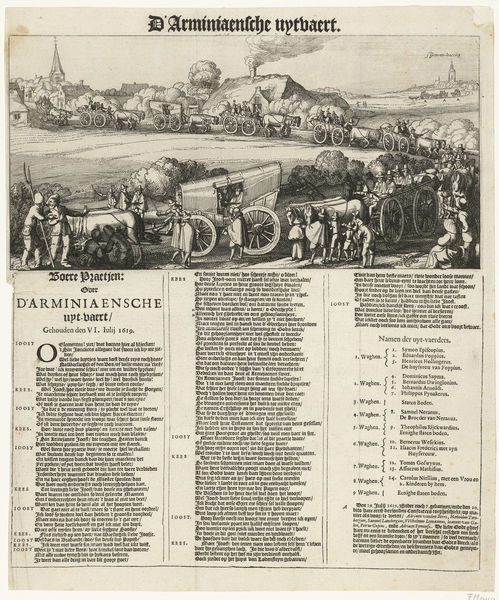
Titel: Uittocht van de remonstrantse predikanten
Künstler: Claes Jansz. (II) Visscher
Standort: Amsterdam
Institution: Rijksmuseum
Schlagwörter: blatt, zeitung, nachrichten